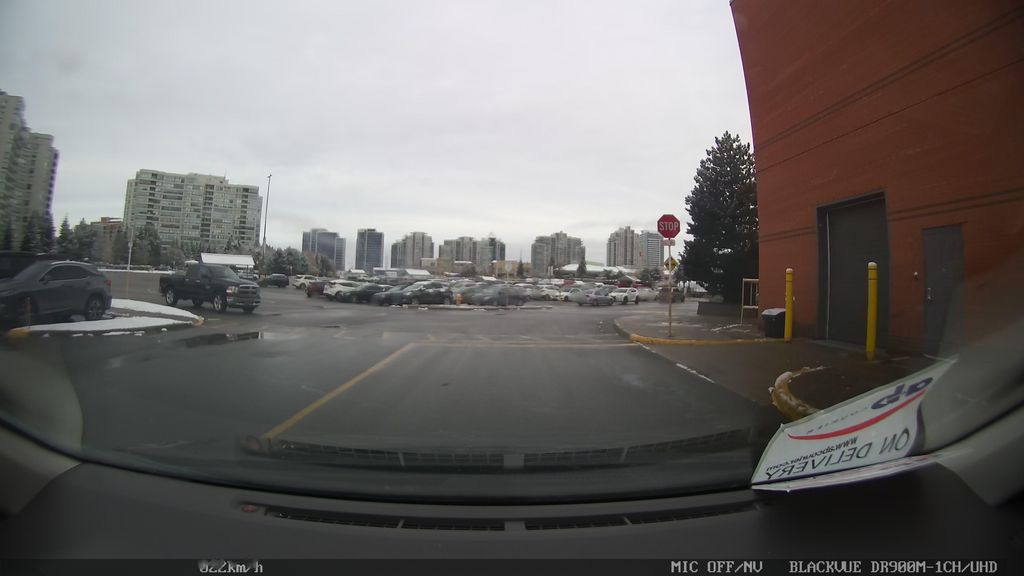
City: toronto